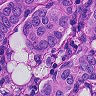
Metastatic tissue present: yes